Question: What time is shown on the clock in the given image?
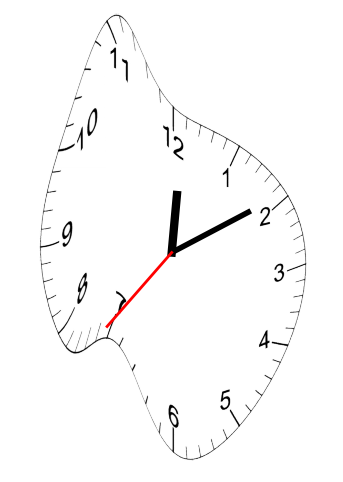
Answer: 12:09:36